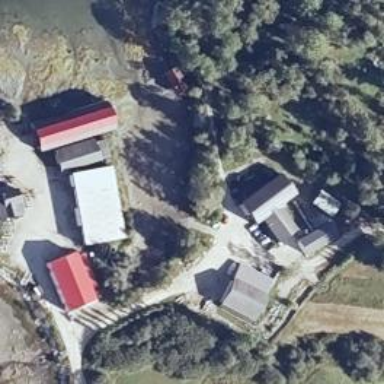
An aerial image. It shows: Boatyard along the waterway.